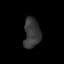
Tissue: lung
Cell type: T cells
Senescence score: 0.1748
Nuclear area (px): 483
Mean DAPI intensity: 55.845